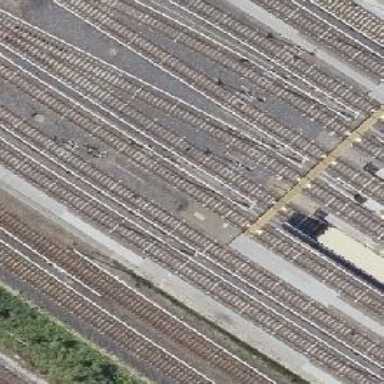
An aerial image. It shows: Railway signal.